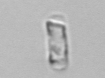
Label: Guinardia_striata